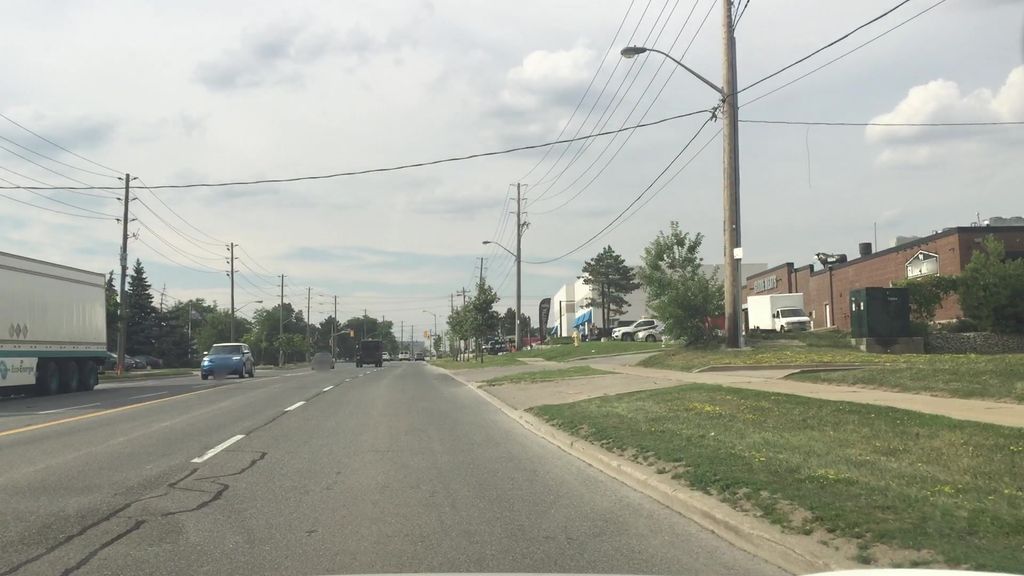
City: toronto